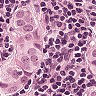
Metastatic tissue present: yes